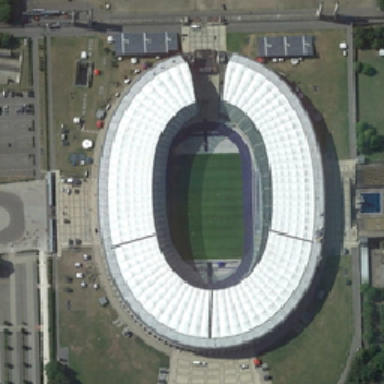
The parking lot is close to a stadium .